Interaction volume radius: 5 \u00c5
Interaction volume height: 20 \u00c5
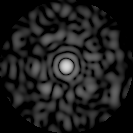
Disorder parameter: 0.8349